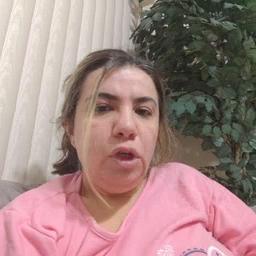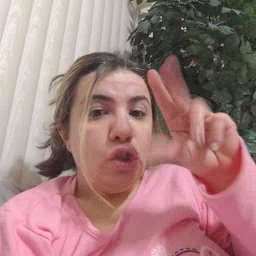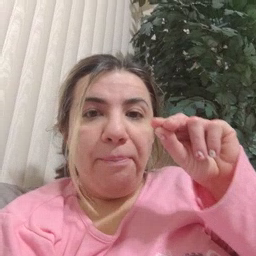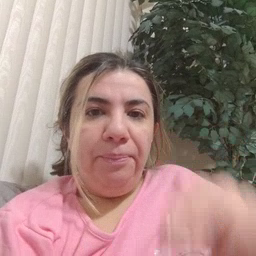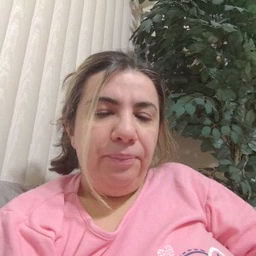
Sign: no